Question: Javascript is not my speciality.
I have a page that contains an image. This image, when clicked, fires an Ajax code, that shows a floating box. Analyzing the page code, I don't see how this button can fire the code.
The button is declared like this:
'''
<div class="leaderboard-text">
<span id="addon-add-language-button">
<image class="ajaxListAddButtonEnabled" listId="localizationList"
src="/itc/images/blue-add-language-button.png" />
<image class="ajaxListAddButtonDisabled" listId="localizationList"
style="display:none;"
src="/itc/images/blue-add-language-button-disabled.png" />
</span>
</div>
'''
just after this code, I see this var being declared:
'''
<script language = "Javascript">
var createList_localizationList = function() {
var reorderEnabled = false;
var preventLastRowDeletion = false;
var searchEnabled = false;
var list = new LCAjaxList();
list.initialize():
}
document.observe("dom:loaded", createList_localizationList);
</script>
'''
As far as I see, the image is firing somehow this javascript, but how can the button do that if there's no "onclick" or href reference tied to it? Where is the line that tells which method should run when the image is clicked?
What should I look on the code to get a clue how this button works?
What I need is to fire the method used by this button using javascript.
any clues?
================
after reading all that you guys have written, I have used Safari's Inspect Element and identified this listener attached to the object:

is this of any help? Now the question: how do I fire the method associated with this image from javascript? Thanks guys.
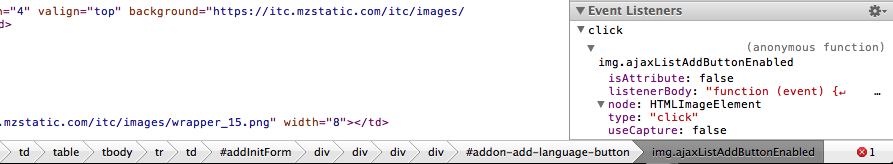
Answer: My guess is that it's either one of the two statements
'''
var list = new LCAjaxList();
list.initialize():
'''
They seem really bad designed. A list object should take a DOM object to act upon. 'LCAjaxList' probably hardcodes the element to bind to.